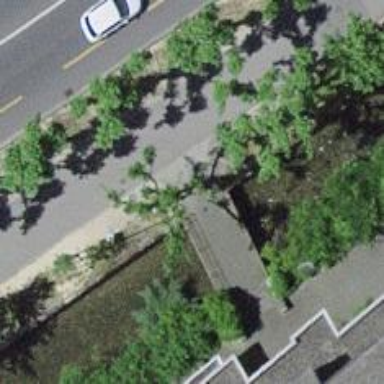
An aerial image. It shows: Footway on bridge with paving stones.